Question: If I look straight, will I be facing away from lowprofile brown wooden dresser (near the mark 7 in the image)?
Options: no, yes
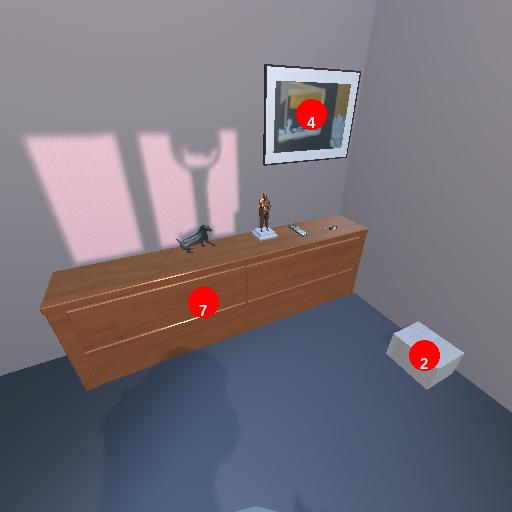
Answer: no